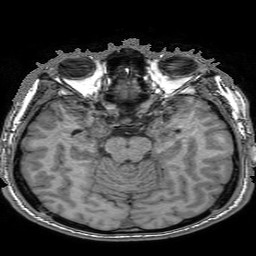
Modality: T1w
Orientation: axial
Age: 23
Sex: male
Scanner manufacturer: philips
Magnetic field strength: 1.5 T
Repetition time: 6.702 s
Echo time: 3.056 s